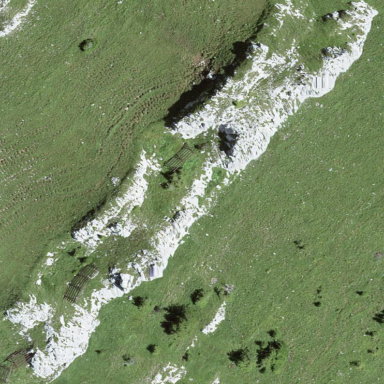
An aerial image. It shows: Landscape of bare rock.